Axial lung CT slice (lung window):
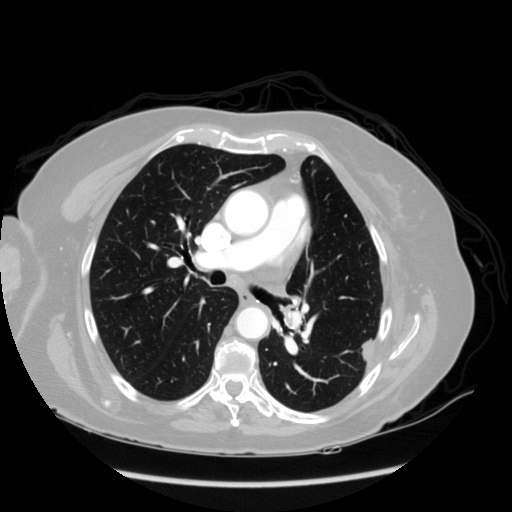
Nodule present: yes
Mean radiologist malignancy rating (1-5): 4